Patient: sex M, age 48
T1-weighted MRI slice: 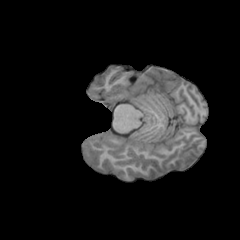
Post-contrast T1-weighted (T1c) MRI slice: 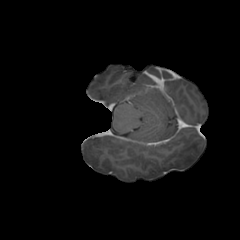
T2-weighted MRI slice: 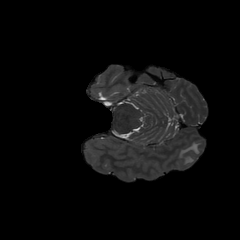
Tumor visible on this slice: yes
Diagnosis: Glioblastoma, IDH-wildtype
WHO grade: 4